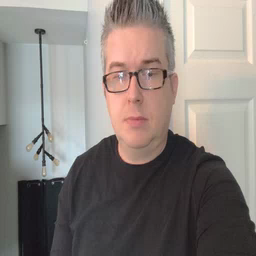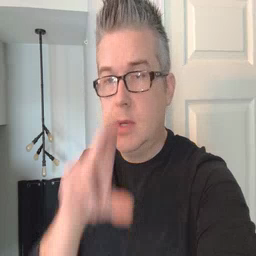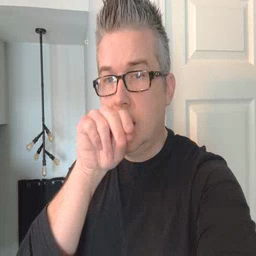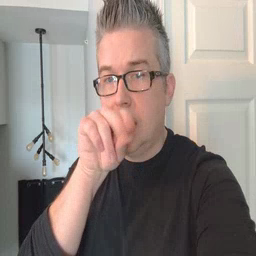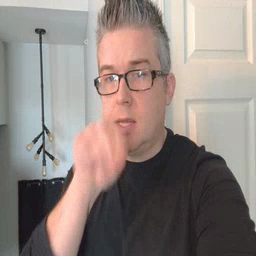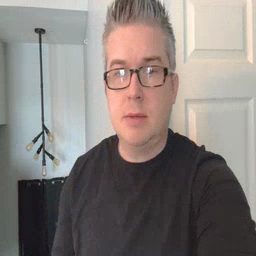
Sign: duck